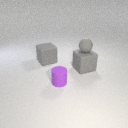
large gray rubber cube behind small purple rubber cylinder